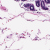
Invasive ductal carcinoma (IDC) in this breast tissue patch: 0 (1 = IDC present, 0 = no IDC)